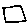
Label: square